Interaction volume radius: 5 \u00c5
Interaction volume height: 15 \u00c5
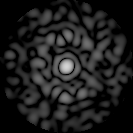
Disorder parameter: 0.8423